Question: I am following <URL> tutorial to create an application with an SQLite database.
When I executed it, I got pointing to the file , the line where the error originated is shown in the screen shot below(in the SQLite.cs file)

Below is the code snippet for creating a database
'''
string dbPath = Path.Combine(Windows.Storage.ApplicationData.Current.LocalFolder.Path, "db.sqlite");
if (!FileExists(dbPath).Result)
{
using (var db = new SQLiteConnection(dbPath))
{
db.CreateTable<Person>();
}
}
'''
and the method FileExists
'''
private async Task<bool> FileExists(string fileName)
{
var result = false;
try
{
var store = await Windows.Storage.ApplicationData.Current.LocalFolder.GetFileAsync(fileName);
result =true;
}
catch
{
}
return result;
}
'''
I am wondering what went wrong. Any help?
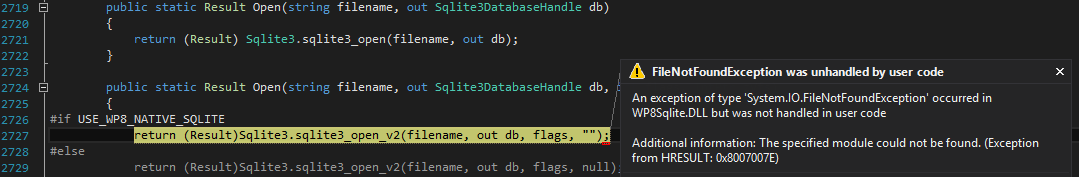
Answer: With the line 'if (!FileExists(dbPath).Result)' you're saying that if the file doesn't exist, connect to the database and create a table. So your condition is wrong, because the line
'''
Windows.Storage.ApplicationData.Current.LocalFolder.GetFileAsync(fileName)
'''
wants an existing file to execute correctly.
Correct then your 'if' condition with:
'if (FileExists(dbPath).Result)'